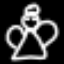
Label: angel